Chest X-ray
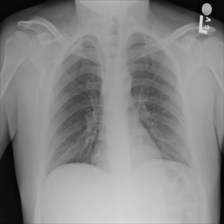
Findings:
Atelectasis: negative
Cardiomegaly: negative
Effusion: negative
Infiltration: negative
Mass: negative
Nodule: negative
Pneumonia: negative
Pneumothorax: negative
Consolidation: negative
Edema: negative
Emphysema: negative
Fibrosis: negative
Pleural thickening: negative
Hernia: negative